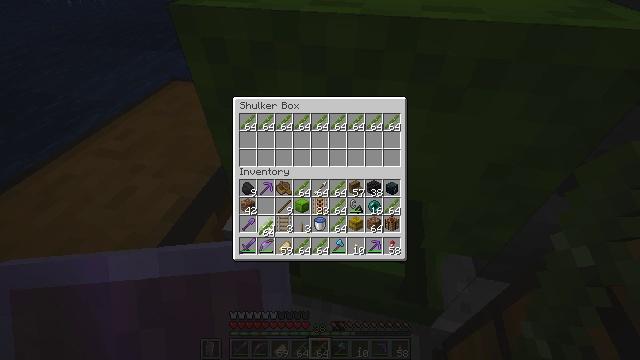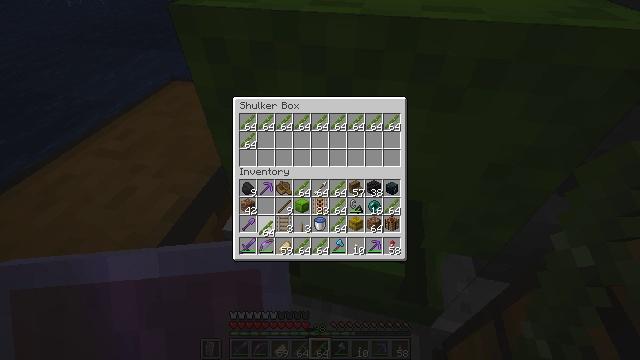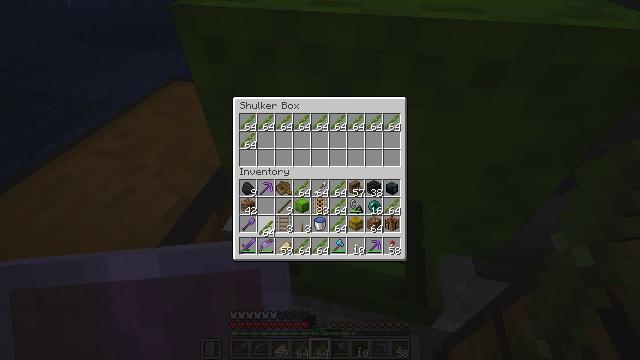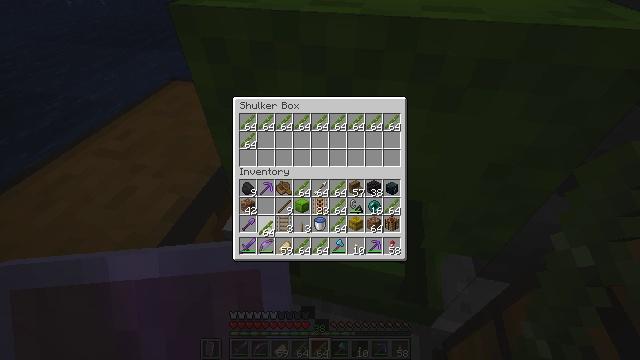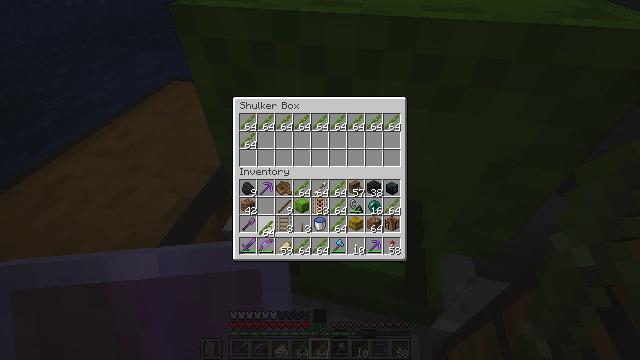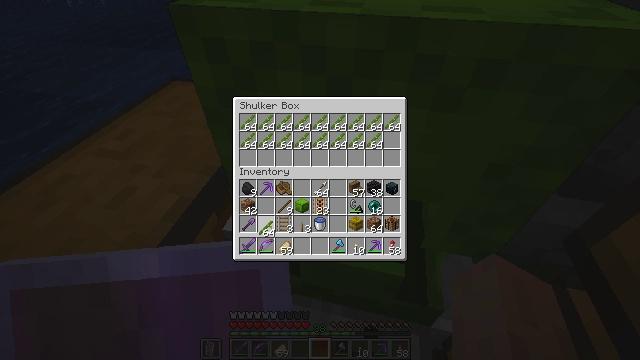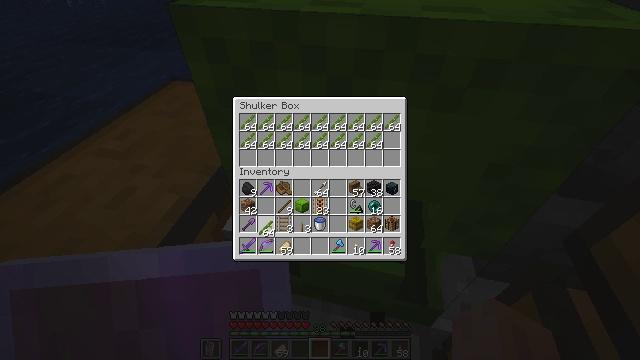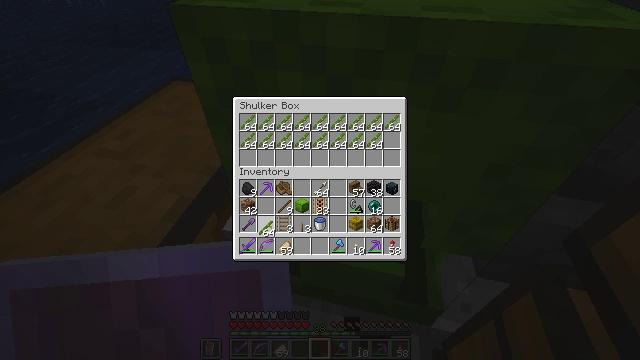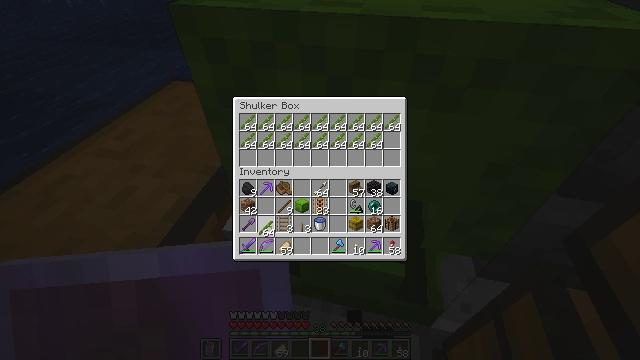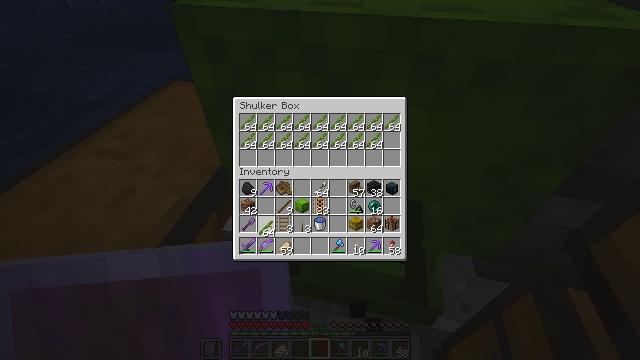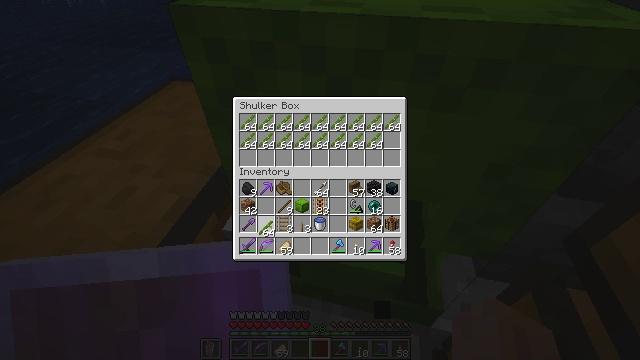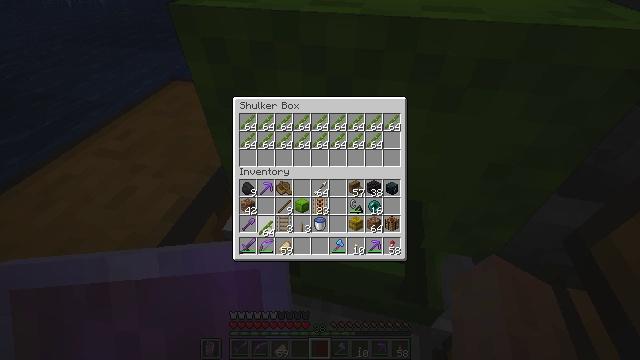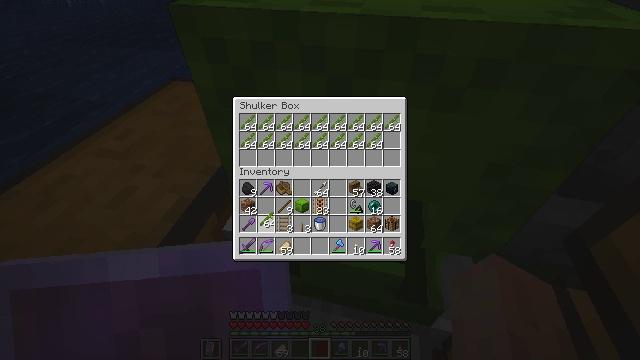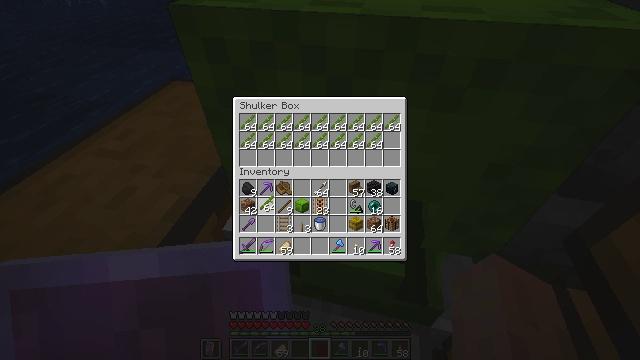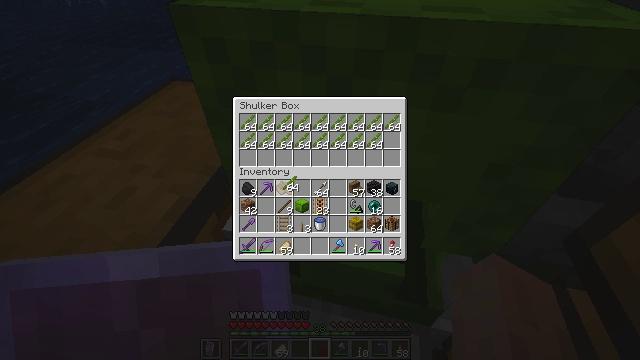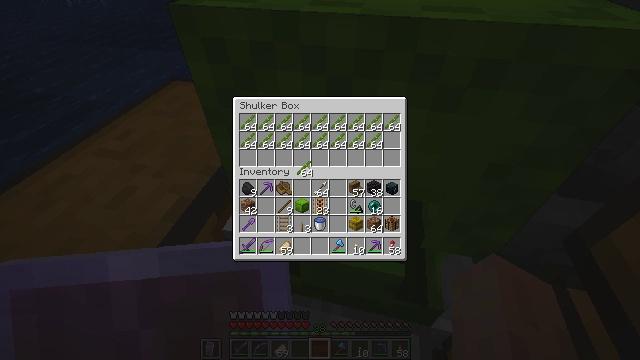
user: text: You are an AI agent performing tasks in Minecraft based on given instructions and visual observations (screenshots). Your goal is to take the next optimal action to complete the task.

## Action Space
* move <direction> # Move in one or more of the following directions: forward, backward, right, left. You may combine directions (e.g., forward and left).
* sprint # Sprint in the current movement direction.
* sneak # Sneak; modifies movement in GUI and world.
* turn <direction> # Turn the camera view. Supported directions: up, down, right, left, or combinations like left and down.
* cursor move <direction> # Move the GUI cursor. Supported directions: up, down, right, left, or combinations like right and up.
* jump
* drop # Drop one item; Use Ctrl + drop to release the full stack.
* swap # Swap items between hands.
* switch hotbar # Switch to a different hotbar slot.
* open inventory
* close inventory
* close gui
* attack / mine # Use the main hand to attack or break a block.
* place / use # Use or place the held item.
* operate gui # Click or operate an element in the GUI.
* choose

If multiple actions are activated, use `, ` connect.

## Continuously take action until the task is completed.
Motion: motion action
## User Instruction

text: Disassemble the lime shulker box by mining it.
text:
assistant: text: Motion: sneak
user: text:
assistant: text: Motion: sneak, attack / mine
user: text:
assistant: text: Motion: sneak, attack / mine
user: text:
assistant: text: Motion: sneak, attack / mine
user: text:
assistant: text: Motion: sneak
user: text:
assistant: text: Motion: sneak
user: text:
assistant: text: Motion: sneak
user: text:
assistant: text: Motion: sneak
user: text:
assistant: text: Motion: sneak
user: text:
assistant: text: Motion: sneak
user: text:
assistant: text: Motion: sneak
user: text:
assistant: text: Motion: sneak, turn up
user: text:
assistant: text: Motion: sneak, turn up
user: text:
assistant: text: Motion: sneak, turn right and up
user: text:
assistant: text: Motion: turn right and up
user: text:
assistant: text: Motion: turn right and up
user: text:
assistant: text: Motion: turn right
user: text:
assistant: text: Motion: turn right
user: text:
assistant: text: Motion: turn right
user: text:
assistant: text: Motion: turn right
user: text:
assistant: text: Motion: no_op
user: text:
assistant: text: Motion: turn right
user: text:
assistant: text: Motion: no_op
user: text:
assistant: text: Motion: no_op
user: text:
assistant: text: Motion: no_op
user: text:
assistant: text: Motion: no_op
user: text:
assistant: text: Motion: no_op
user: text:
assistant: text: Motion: no_op
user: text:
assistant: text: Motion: no_op
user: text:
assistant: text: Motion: no_op